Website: home-depot
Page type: receipt
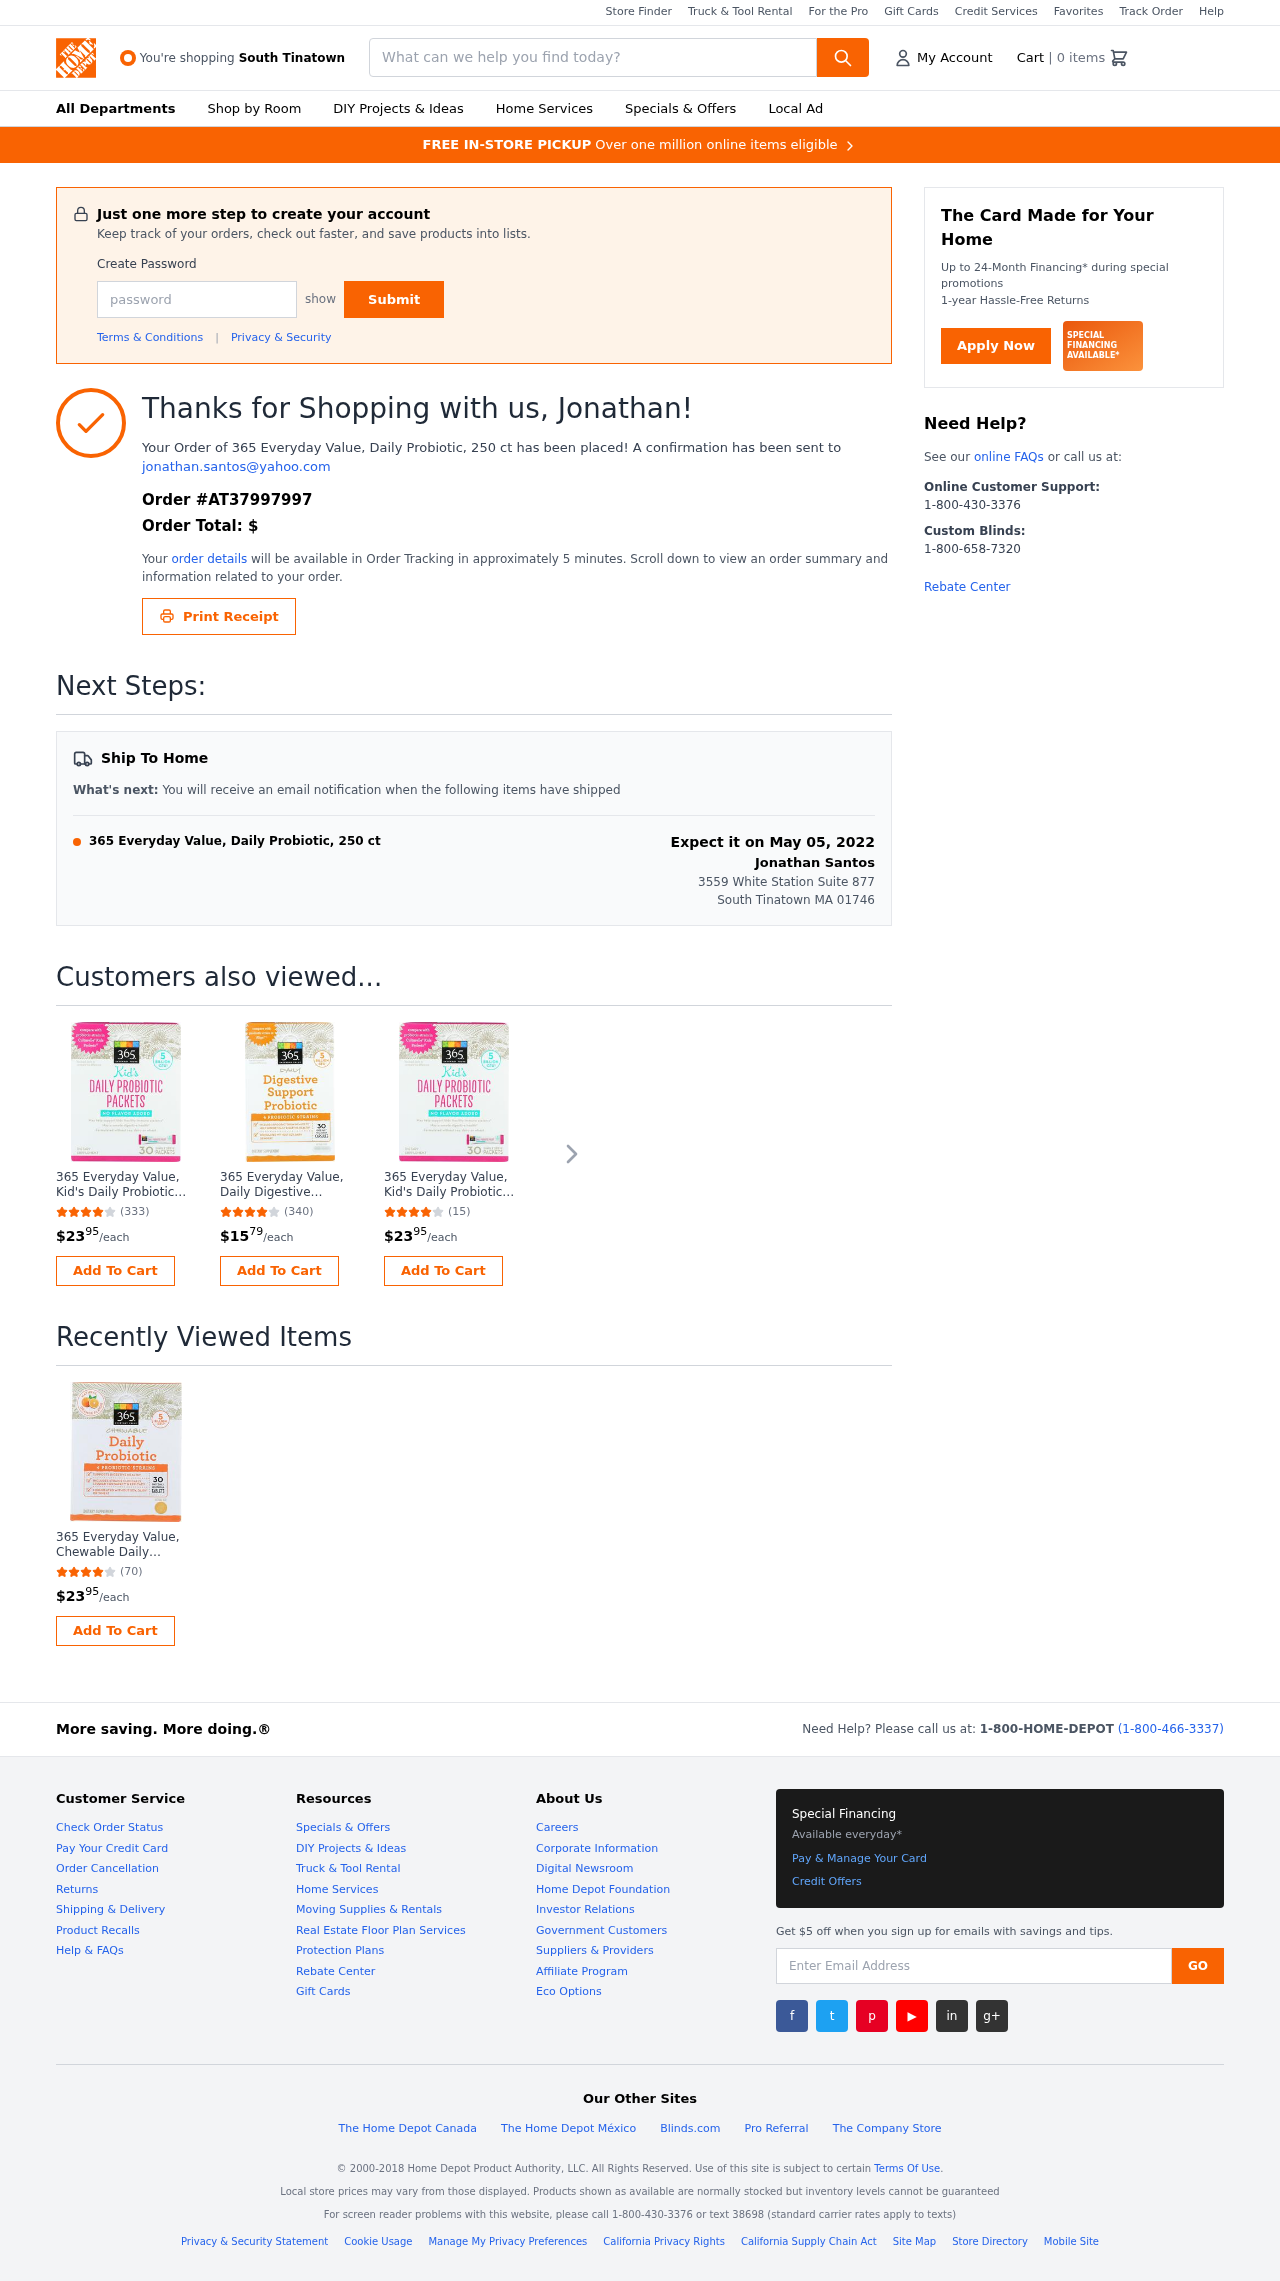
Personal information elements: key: PII_CITY
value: South Tinatown
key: PII_EMAIL
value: jonathan.santos@yahoo.com
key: PII_FIRSTNAME
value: Jonathan
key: PII_FULLNAME
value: Jonathan Santos
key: PII_POSTCODE
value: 01746
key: PII_STATE_ABBR
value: MA
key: PII_STREET
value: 3559 White Station Suite 877
Product elements: key: PRODUCT1_NAME
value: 365 Everyday Value, Daily Probiotic, 250 ct
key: PRODUCT2_NAME
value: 365 Everyday Value, Kid's Daily Probiotic Packets, 30 ct
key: PRODUCT2_NUM_RATINGS
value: (333)
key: PRODUCT2_PRICE
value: $2395
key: PRODUCT3_NAME
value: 365 Everyday Value, Daily Digestive Support Probiotic 5 Billion CFU, 30 ct
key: PRODUCT3_NUM_RATINGS
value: (340)
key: PRODUCT3_PRICE
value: $1579
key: PRODUCT4_NAME
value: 365 Everyday Value, Kid's Daily Probiotic Packets, 30 ct
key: PRODUCT4_NUM_RATINGS
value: (15)
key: PRODUCT4_PRICE
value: $2395
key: PRODUCT5_NAME
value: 365 Everyday Value, Chewable Daily Probiotic 5 Billion CFU, Orange Flavor, 30 ct
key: PRODUCT5_NUM_RATINGS
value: (70)
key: PRODUCT5_PRICE
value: $2395
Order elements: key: ORDER_NUM_ITEMS
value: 0
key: ORDER_ID
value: AT37997997
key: ORDER_TOTAL
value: $
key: ORDER_DELIVERY_DATE
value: Expect it on May 05, 2022
Search elements: key: HEADER_SEARCH
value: What can we help you find today?